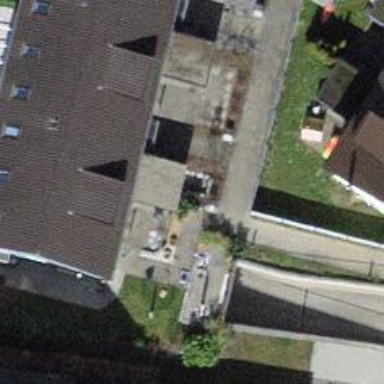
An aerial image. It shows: Terrace building.